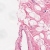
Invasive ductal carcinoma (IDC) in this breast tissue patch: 0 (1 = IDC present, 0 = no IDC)